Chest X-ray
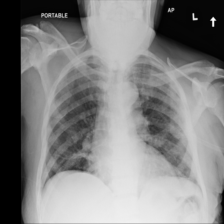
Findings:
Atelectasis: negative
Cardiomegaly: negative
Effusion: negative
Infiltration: negative
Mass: negative
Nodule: negative
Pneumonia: negative
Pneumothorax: negative
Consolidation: negative
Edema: negative
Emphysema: negative
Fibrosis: negative
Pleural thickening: negative
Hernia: negative